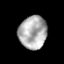
Tissue: prostate
Cell type: T cells
Senescence score: 0.3255
Nuclear area (px): 900
Mean DAPI intensity: 174.109